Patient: sex F, age 60
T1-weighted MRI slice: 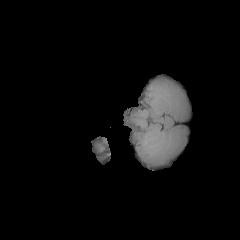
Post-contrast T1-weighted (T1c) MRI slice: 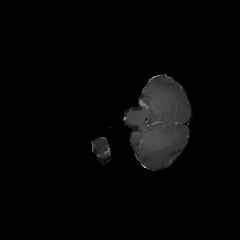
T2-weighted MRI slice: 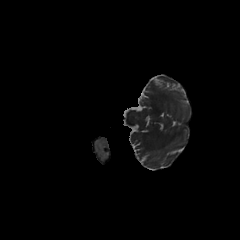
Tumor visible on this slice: no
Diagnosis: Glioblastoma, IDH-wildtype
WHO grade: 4